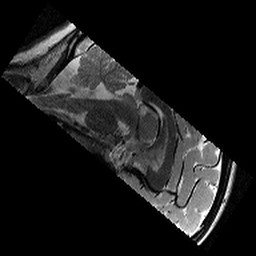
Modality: T2w
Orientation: sagittal
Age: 9
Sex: female
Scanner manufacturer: siemens
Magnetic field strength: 3 T
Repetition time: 9.23 s
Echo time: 0.067 s